Question: I am creating my first web service,so it might be that I am missing something very simple.
I created a web service in Eclipse Kepler using Jersey 2.x without Maven on Tomcat and it is working for "@GET" requests without parameters (tested from browser and client application), but I am having problems with a "@POST" (the code is bellow). This is actually a get request with a very complex filtering conditions.
'''
@POST
@Consumes(MediaType.APPLICATION_JSON)
@Produces(MediaType.APPLICATION_JSON)
public String getFilteredPictures(ArrayList<FilterOption> filters)
{
PictureProvider provider = new PictureProvider();
ArrayList<PictureInfo> pictures;
try
{
pictures = provider.getPictures(filters);
Gson gson = new Gson();
return gson.toJson(pictures);
}
catch (SQLException e)
{
// TODO Auto-generated catch block
e.printStackTrace();
return null;
}
}
'''
I created a dummy client, just to see that the method above is working:
'''
HttpClient httpclient = new DefaultHttpClient();
Gson gson = new Gson();
HttpPost request = new HttpPost(SERVICE_URI + picturesServiceEndPoint);
//create dummy data
ArrayList<FilterOption> filters = new ArrayList<>();
ArrayList<String> options = new ArrayList<>();
options.add("Black");
filters.add(new FilterOption("Color", options));
StringEntity postParam = StringEntity(gson.toJson(filters), "UTF-8");
postParam.setContentType("application/json");
request.setEntity(postParam);
request.setHeader("Accept", "application/json");
try
{
HttpResponse response = httpclient.execute(request);
HttpEntity entity = response.getEntity();
if (entity != null)
{
//obtain results..
}
}
catch (ClientProtocolException e)
{
e.printStackTrace();
}
catch (IOException e)
{
e.printStackTrace();
}
'''
When I run the client the server throws the following exception ".MessageBodyProviderNotFoundException: MessageBodyReader not found for media type=application/json":

I suspect the problem is that it can not convert JSON to my POJO object so I put an init param in my web.xml, but it had no effect. In addition, I tried sending just a FilterOption object, thinking that ArrayList is too complex, but again it had no effect.
Thank you for your time:)
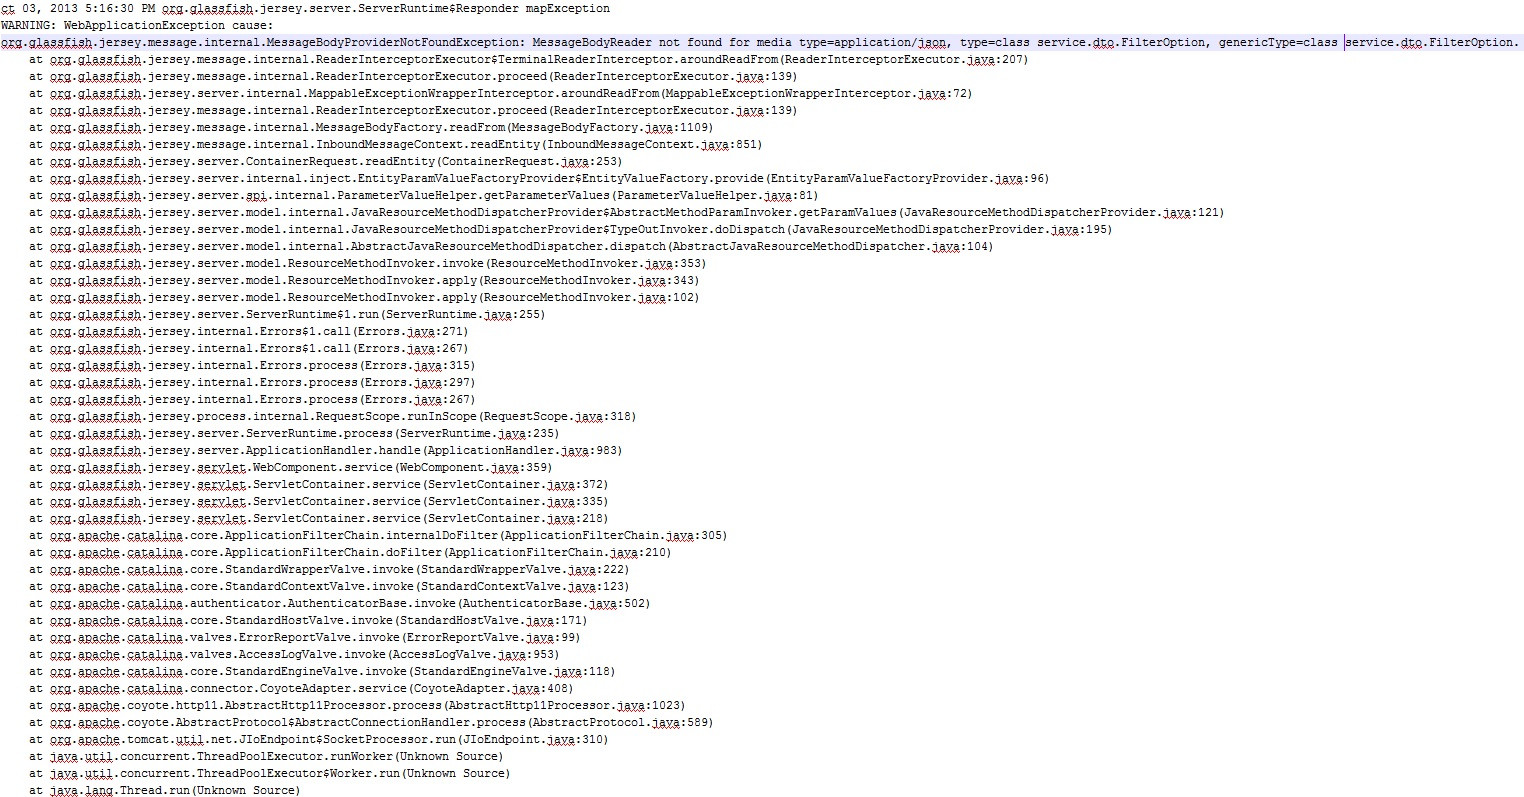
Answer: I found a way to avoid the expected solution. I am simply working with Strings and parse them with gson library:
'''
@POST
// @Consumes(MediaType.APPLICATION_JSON)
// @Produces(MediaType.APPLICATION_JSON)
public String getFilteredPictures(String jsonFilters)
{
PictureProvider provider = new PictureProvider();
ArrayList<PictureInfo> pictures = null;
ArrayList<FilterOption> filters = null;
if (jsonFilters != null)
{
Type collectionType = new TypeToken<ArrayList<FilterOption>>()
{}.getType();
filters = gson.fromJson(jsonFilters, collectionType);
}
.....
'''